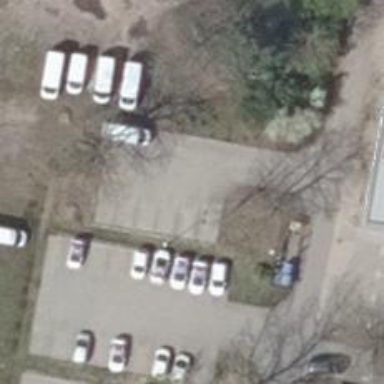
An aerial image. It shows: Paved parking area.